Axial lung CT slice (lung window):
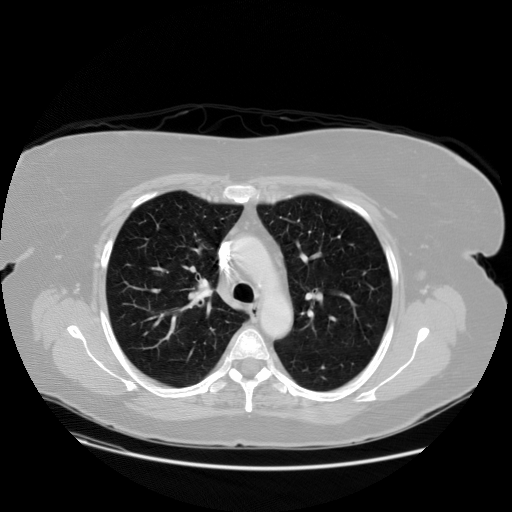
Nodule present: no